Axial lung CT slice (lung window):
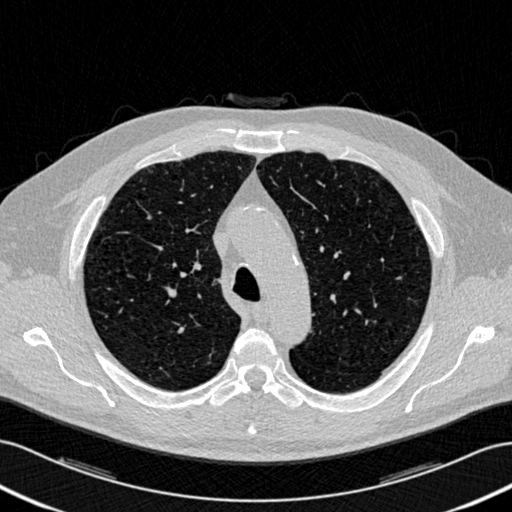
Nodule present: no